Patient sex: M
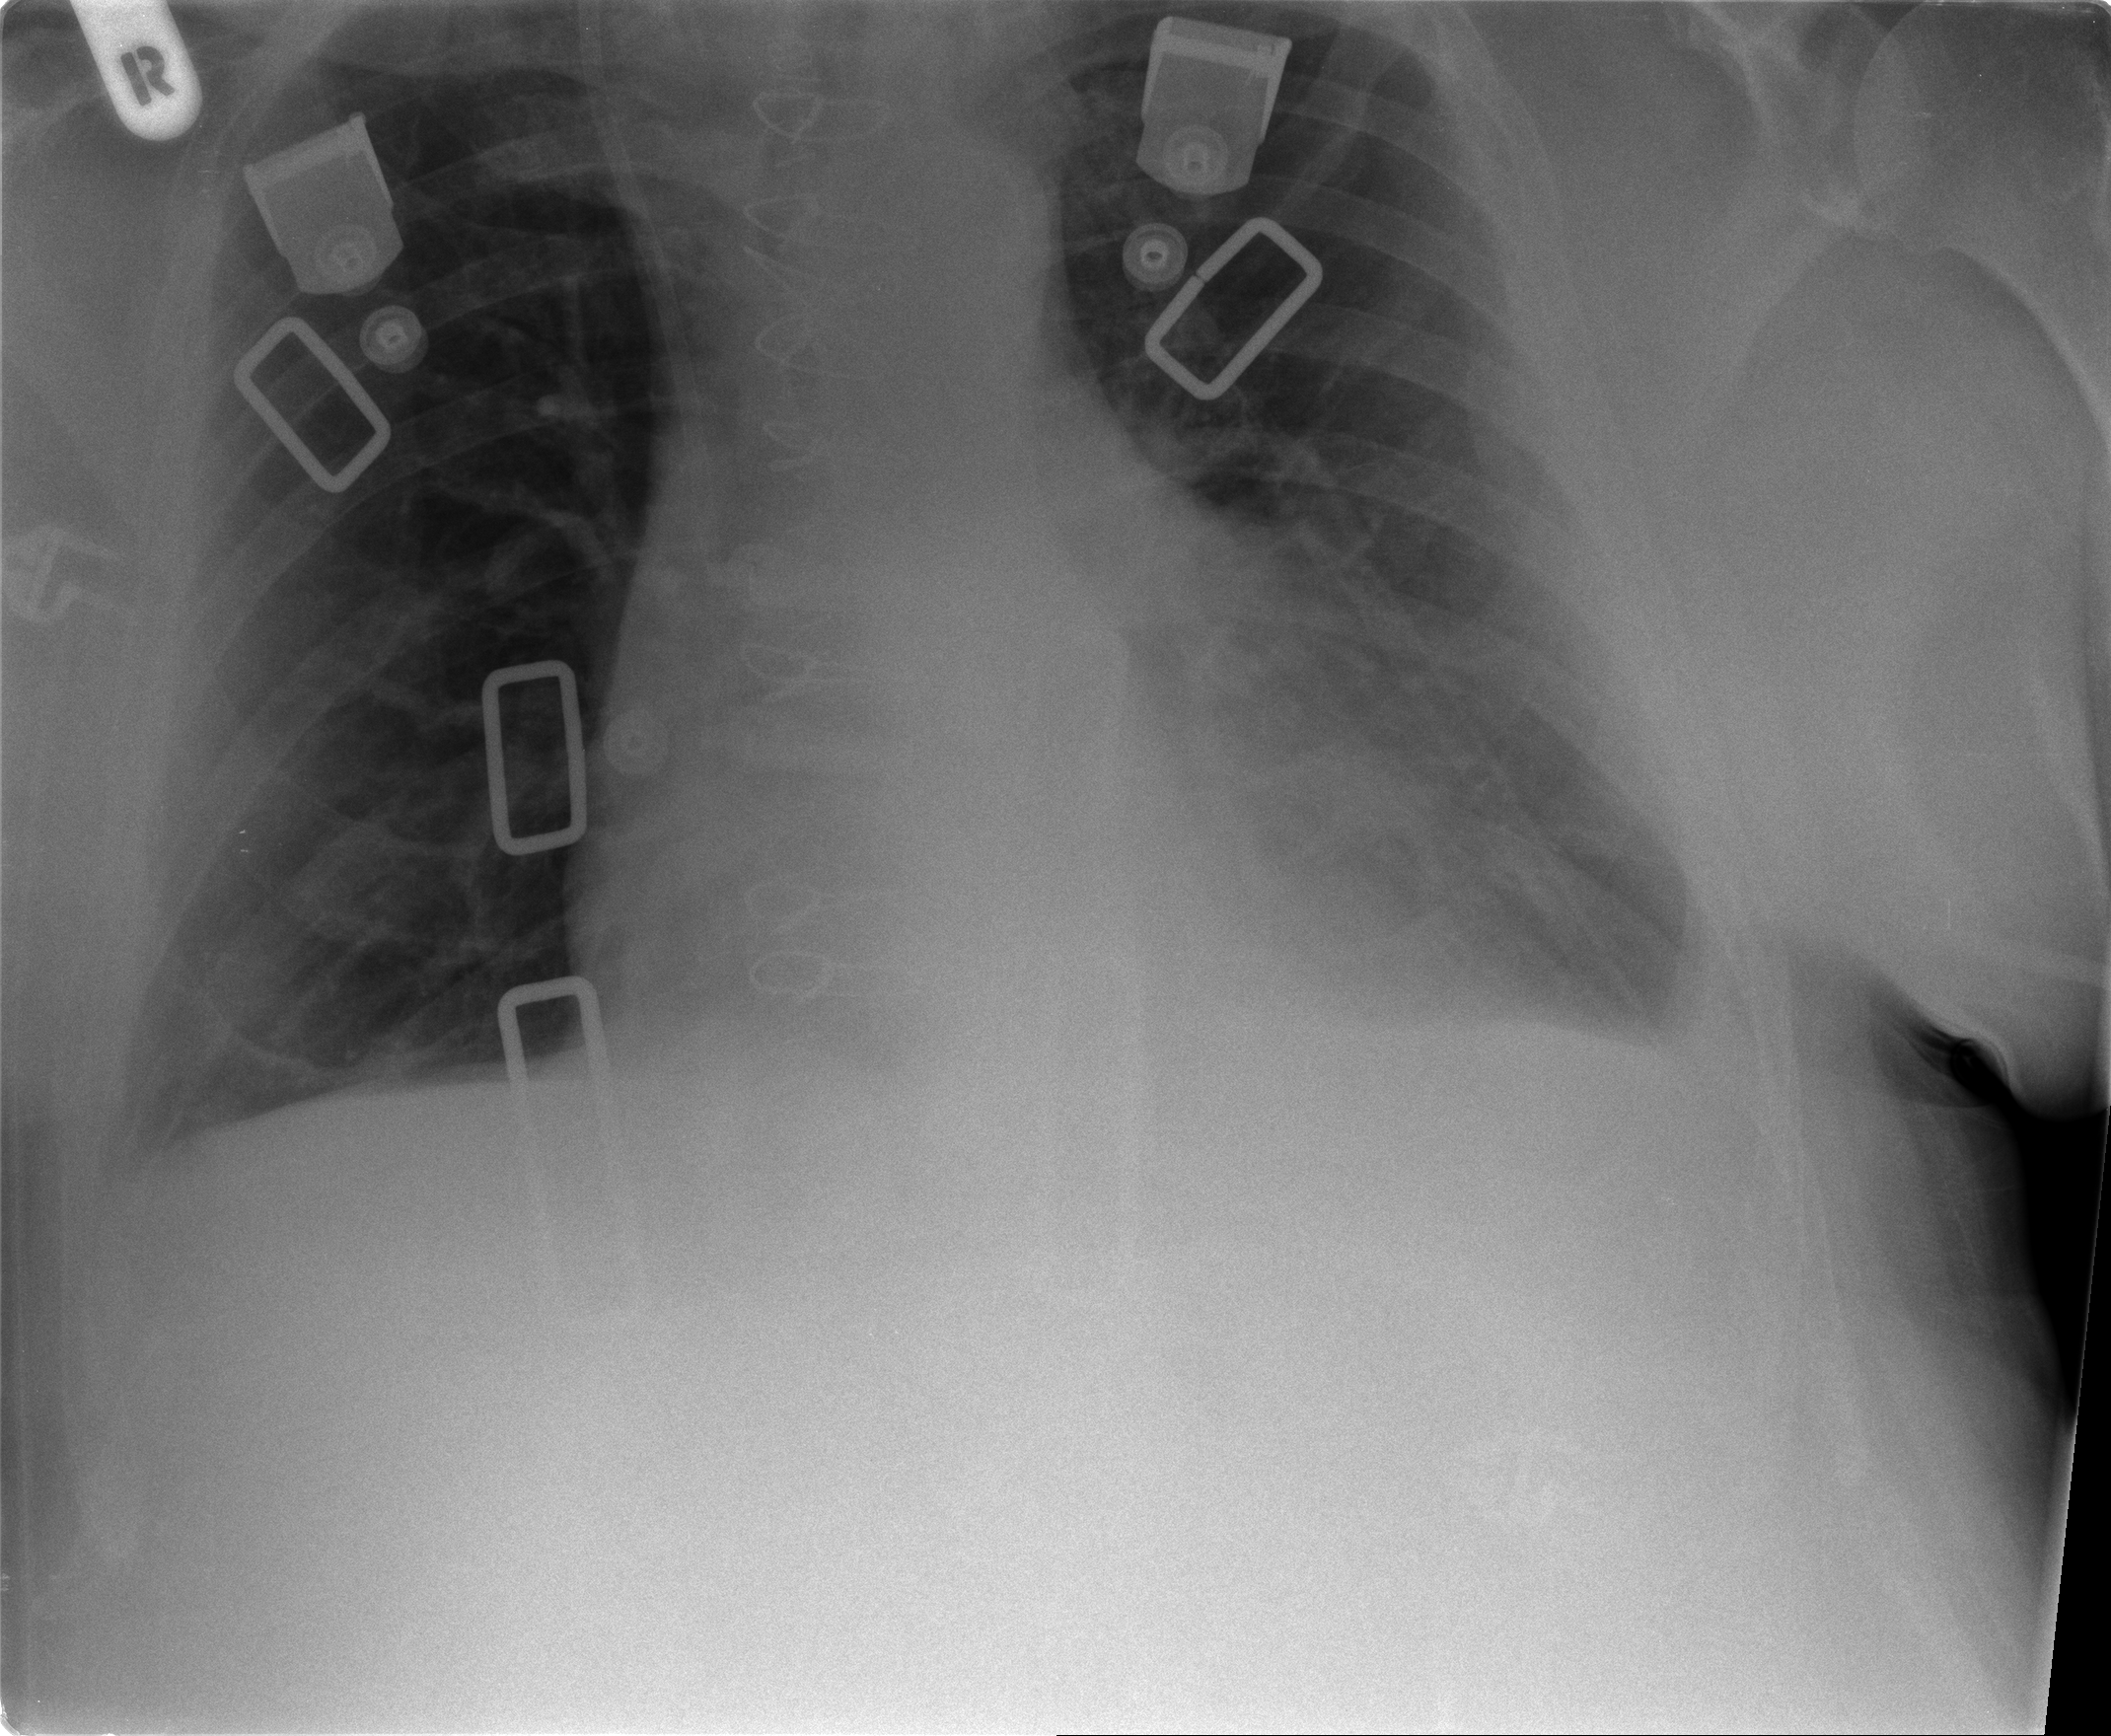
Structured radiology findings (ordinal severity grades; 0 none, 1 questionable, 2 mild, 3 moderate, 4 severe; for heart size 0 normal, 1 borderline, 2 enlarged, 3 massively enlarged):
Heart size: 2
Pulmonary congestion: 0
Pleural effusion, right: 1
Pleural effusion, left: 1
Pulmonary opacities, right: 0
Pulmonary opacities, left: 0
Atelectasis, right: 1
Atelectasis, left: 1